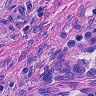
Metastatic tissue present: yes